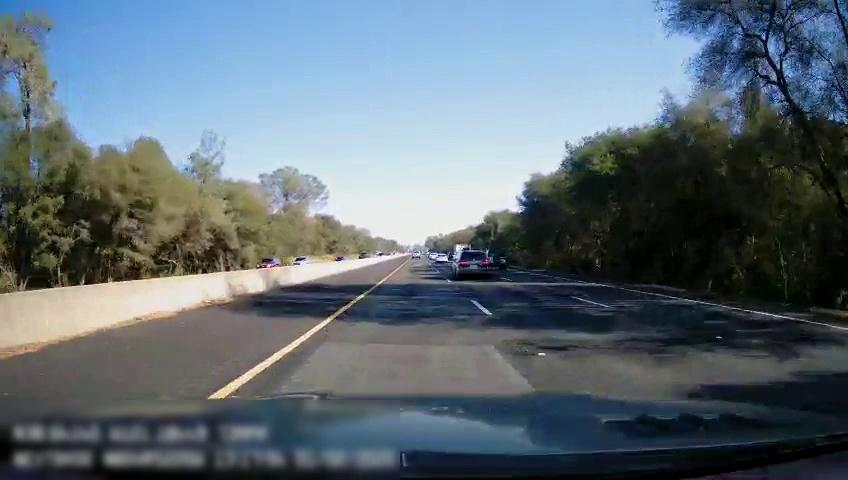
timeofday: Day
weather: Sunny
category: Drivable Space
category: Vehicles | SUV
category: Vehicles | SUV
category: Vehicles | Car
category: Vehicles | Truck
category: Vehicles | SUV
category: Vehicles | SUV
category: Vehicles | SUV
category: Vehicles | Van
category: Vehicles | Car
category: Vehicles | Car
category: Lanes | Current Lane
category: Lanes | Current Lane
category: Lanes | Alternate Lane
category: Lanes | Alternate Lane